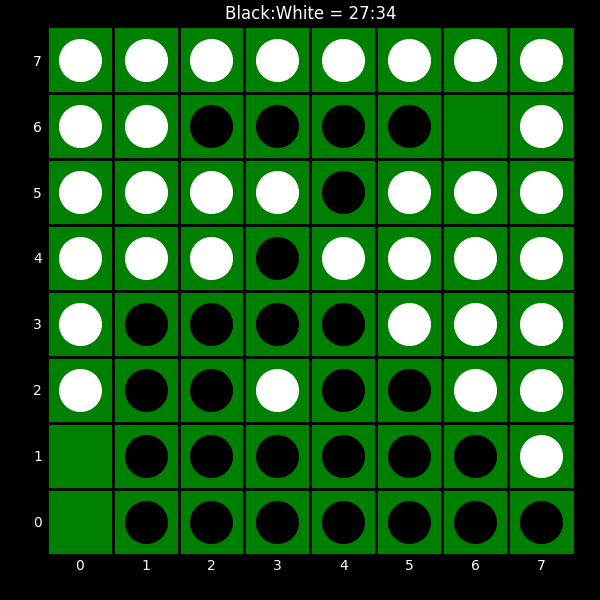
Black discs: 27
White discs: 34